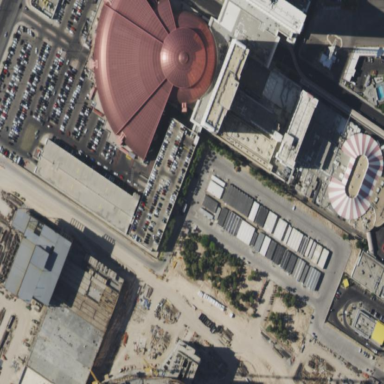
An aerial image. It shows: Hotel and casino building.